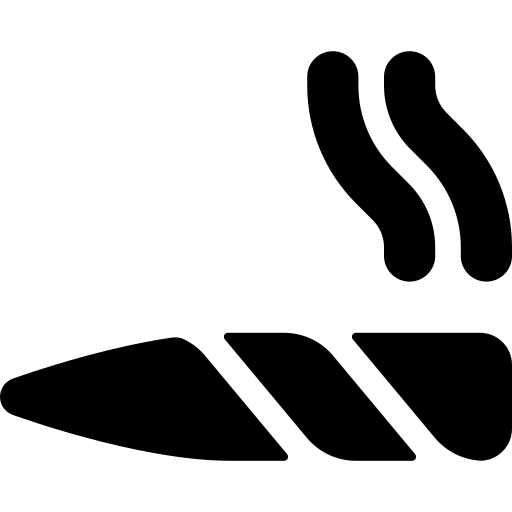
Tags: icon, FontAwesome, fa-icon, solid, joint